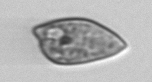
Label: Prorocentrum_dentatum